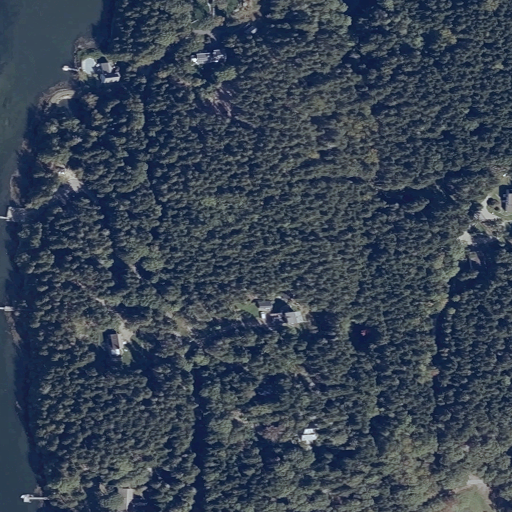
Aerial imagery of mountain in Maine named Small Point Hill containing evergreen forest, open water, low intensity development, open development, herbaceous wetlands, medium intensity development, high intensity development, and deciduous forest